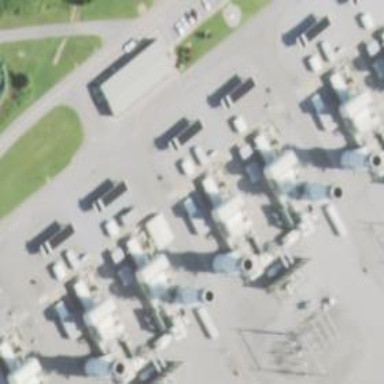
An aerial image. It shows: Gas turbine generator.